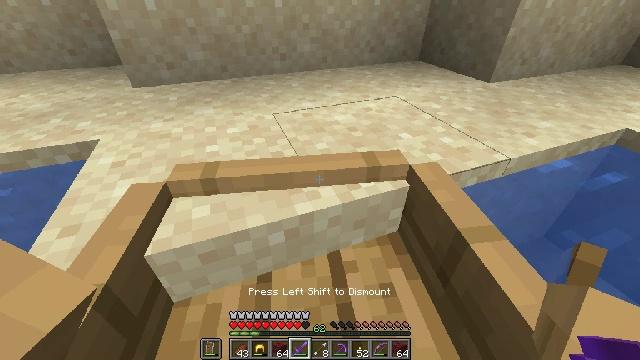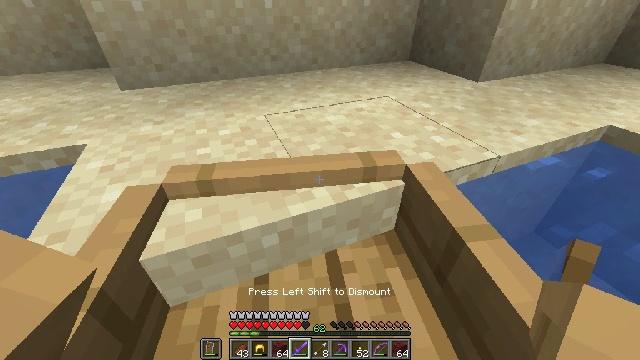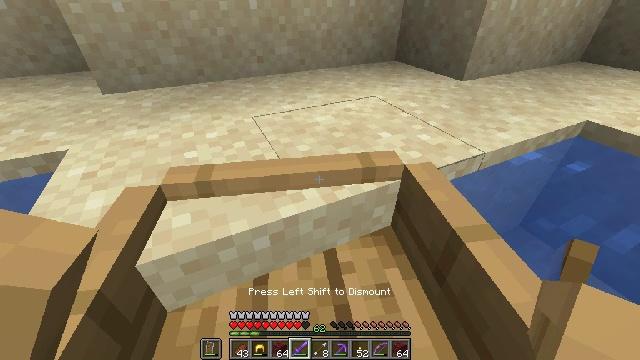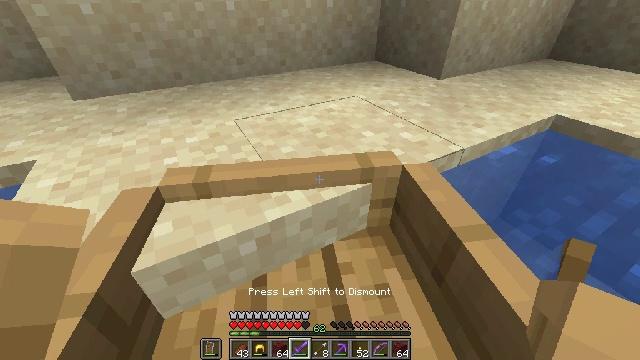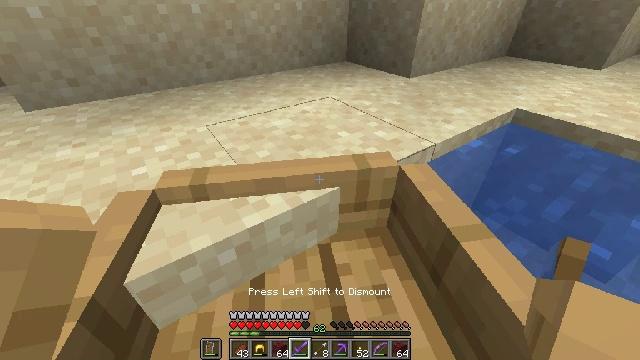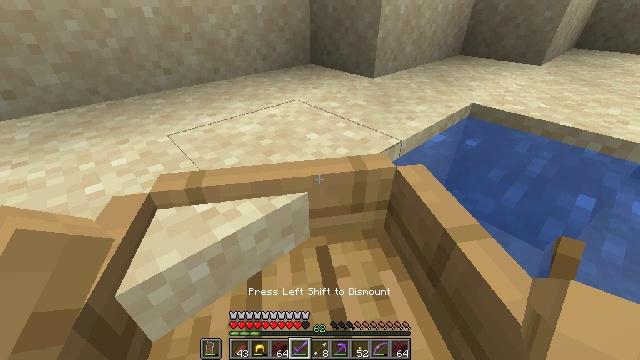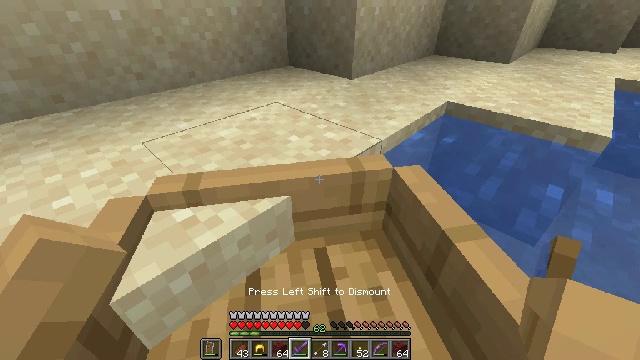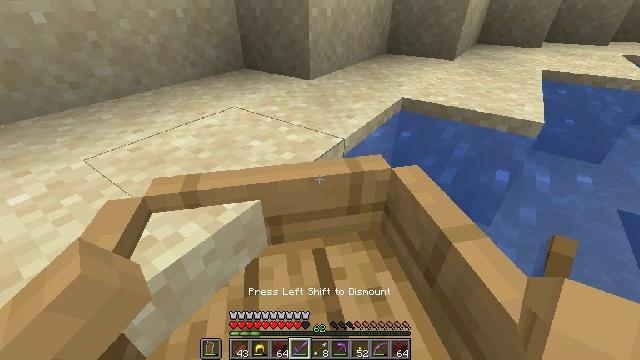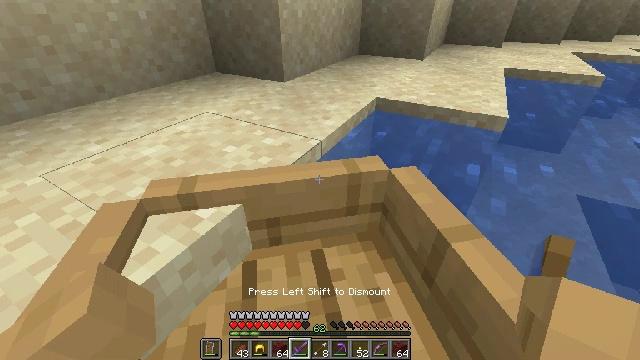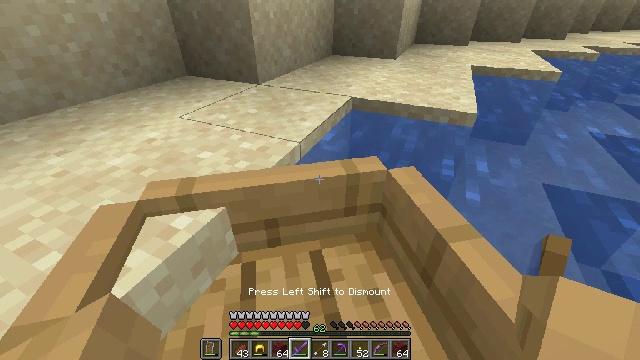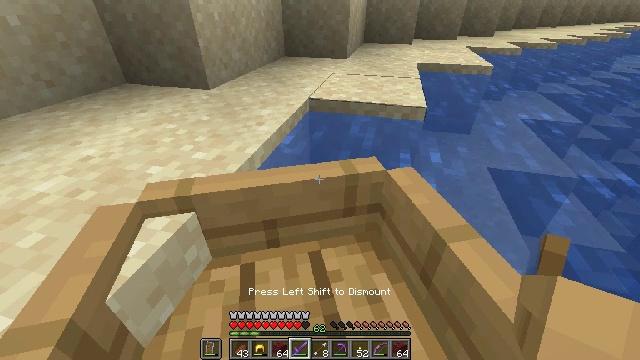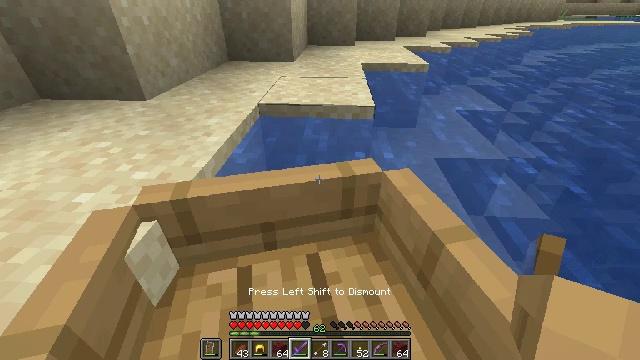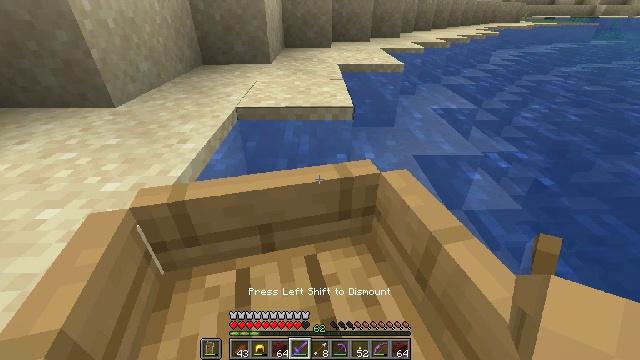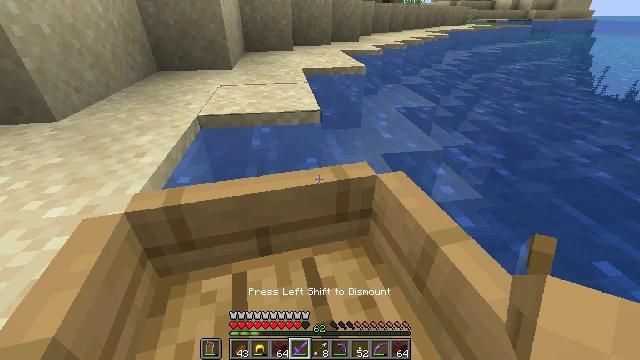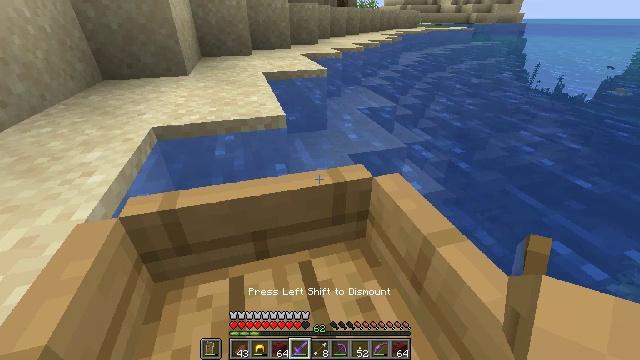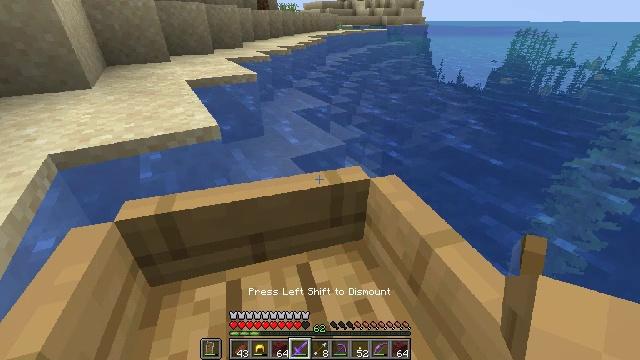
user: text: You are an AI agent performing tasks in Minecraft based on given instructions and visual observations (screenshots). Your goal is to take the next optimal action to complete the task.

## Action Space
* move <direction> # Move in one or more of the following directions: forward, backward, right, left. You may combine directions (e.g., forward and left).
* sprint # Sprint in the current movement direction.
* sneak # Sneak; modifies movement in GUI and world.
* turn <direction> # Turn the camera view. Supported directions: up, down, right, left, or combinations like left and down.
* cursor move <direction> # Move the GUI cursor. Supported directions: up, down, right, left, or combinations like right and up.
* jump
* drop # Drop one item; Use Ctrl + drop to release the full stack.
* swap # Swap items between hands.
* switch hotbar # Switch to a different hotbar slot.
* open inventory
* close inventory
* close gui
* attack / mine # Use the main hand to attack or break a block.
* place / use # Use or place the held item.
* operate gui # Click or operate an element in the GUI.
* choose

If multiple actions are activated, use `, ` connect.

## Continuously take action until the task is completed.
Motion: motion action
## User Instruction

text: Break the ender chest to move it.
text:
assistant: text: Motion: move right
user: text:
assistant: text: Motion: move right
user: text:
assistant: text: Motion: move right
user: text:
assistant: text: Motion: move right
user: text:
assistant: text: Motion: move right
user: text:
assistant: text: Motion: move right
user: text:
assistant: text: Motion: move right
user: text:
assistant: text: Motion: move right
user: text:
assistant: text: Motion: move right
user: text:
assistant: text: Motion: move right
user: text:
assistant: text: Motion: move right
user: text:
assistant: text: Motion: move right
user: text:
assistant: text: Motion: move right
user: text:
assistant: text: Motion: move right
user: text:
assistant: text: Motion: move right
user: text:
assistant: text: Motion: move right
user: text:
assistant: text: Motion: move right
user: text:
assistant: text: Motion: move right
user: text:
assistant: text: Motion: no_op
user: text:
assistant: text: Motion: no_op
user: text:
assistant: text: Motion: no_op
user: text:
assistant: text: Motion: no_op
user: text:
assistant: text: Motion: move forward
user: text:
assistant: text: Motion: move forward
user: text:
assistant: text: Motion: move forward
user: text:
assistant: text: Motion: move forward and move left
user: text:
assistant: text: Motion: move forward and move left
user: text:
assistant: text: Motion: move forward and move left, turn up
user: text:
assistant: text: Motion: move forward
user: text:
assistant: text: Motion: move forward